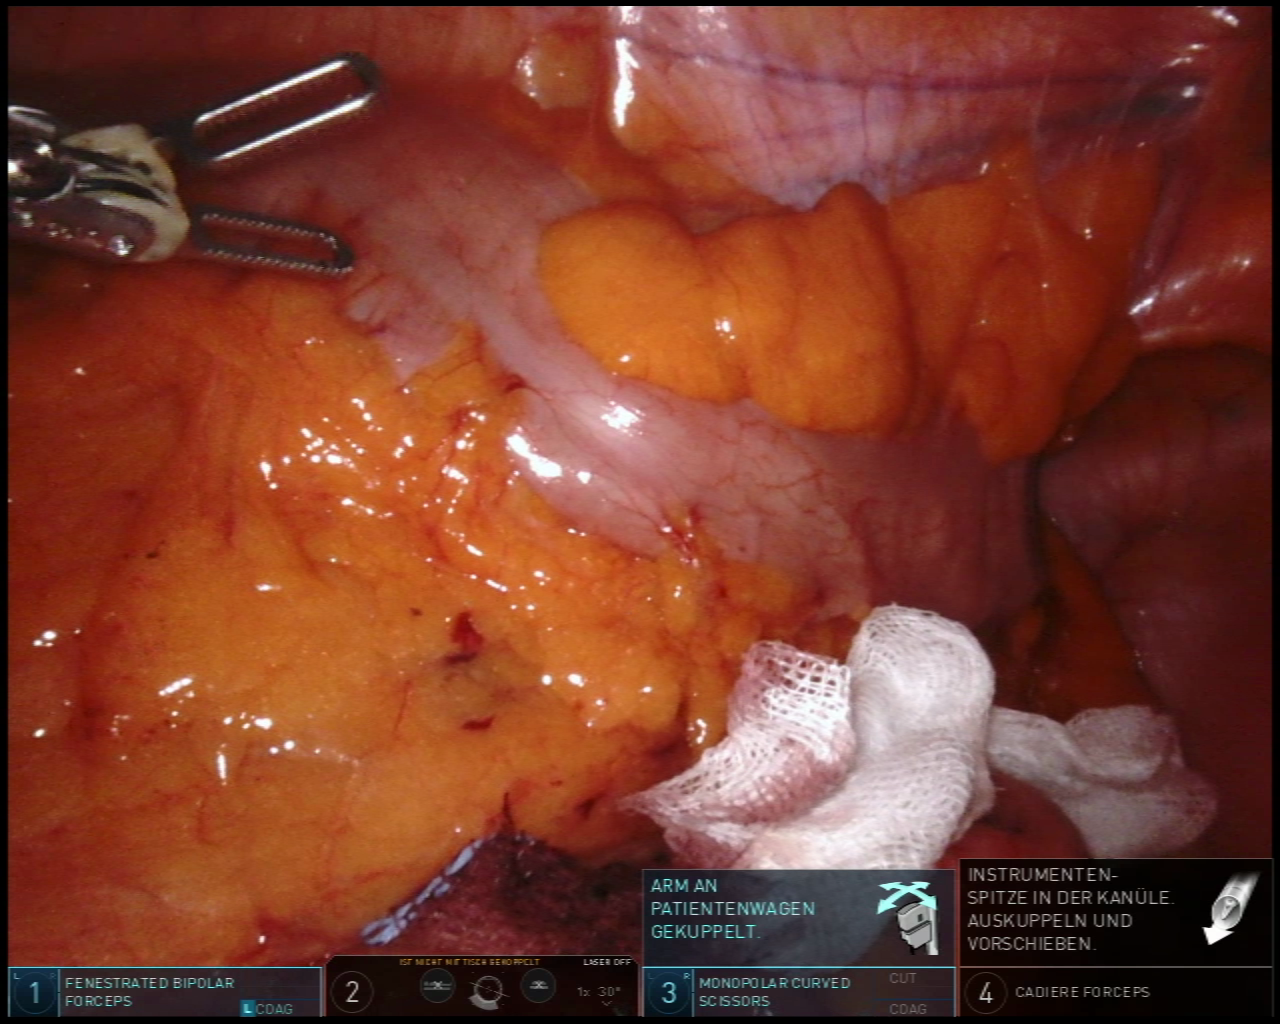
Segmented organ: colon
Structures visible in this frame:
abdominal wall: yes
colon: yes
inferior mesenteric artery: no
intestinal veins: no
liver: no
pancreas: no
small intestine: yes
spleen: no
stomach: no
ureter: no
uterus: no
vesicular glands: no